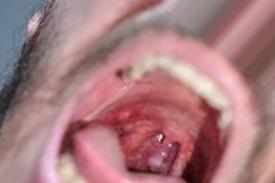
Condition: Mouth Ulcer